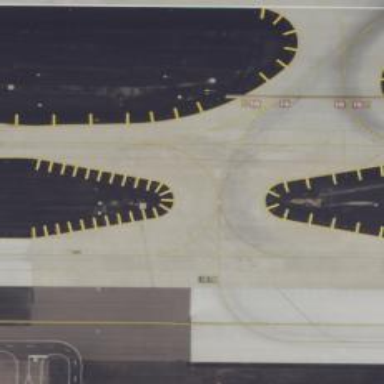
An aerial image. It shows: Image of taxiway at airport.